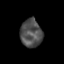
Tissue: prostate
Cell type: Myeloid cells
Senescence score: 0.2816
Nuclear area (px): 602
Mean DAPI intensity: 78.244